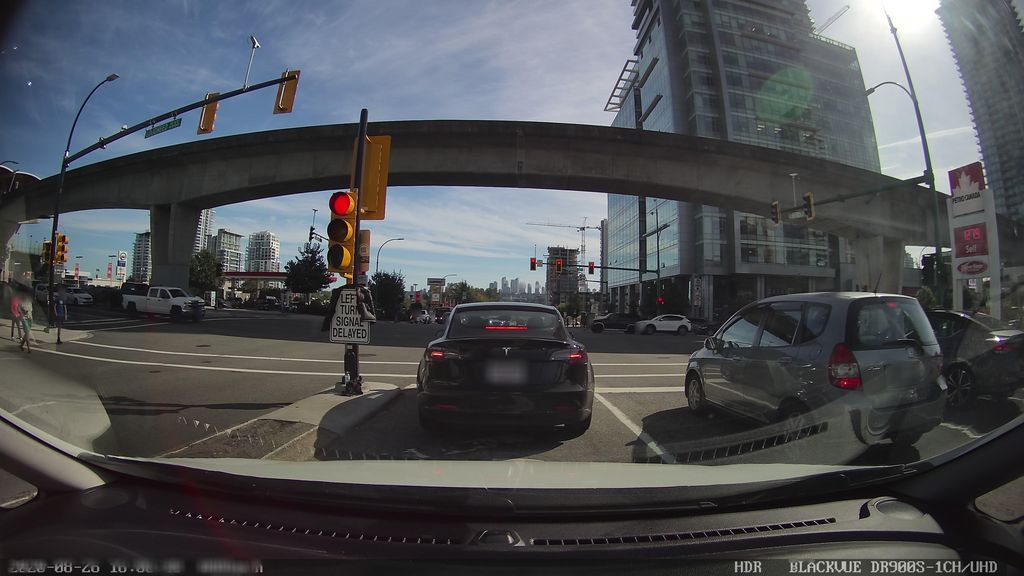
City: vancouver